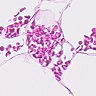
Metastatic tissue present: no